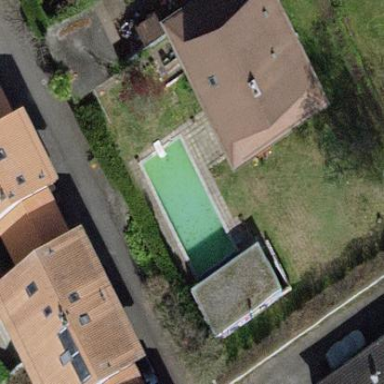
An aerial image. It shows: Swimming pool located in leisure land.